Field crop: tomato
Growth stage: 2
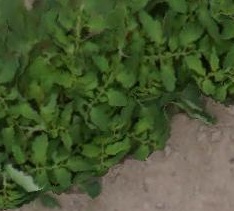
Species: tomato